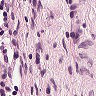
Metastatic tissue present: no